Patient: sex M, age 71
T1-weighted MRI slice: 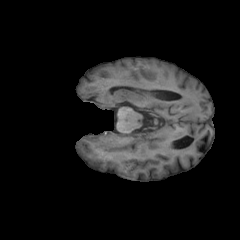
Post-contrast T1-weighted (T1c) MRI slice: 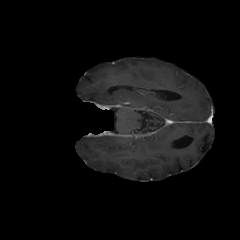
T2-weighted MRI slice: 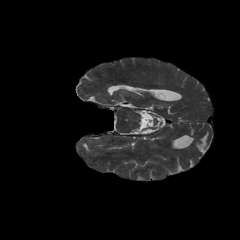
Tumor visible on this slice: no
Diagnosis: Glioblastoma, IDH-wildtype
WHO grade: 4